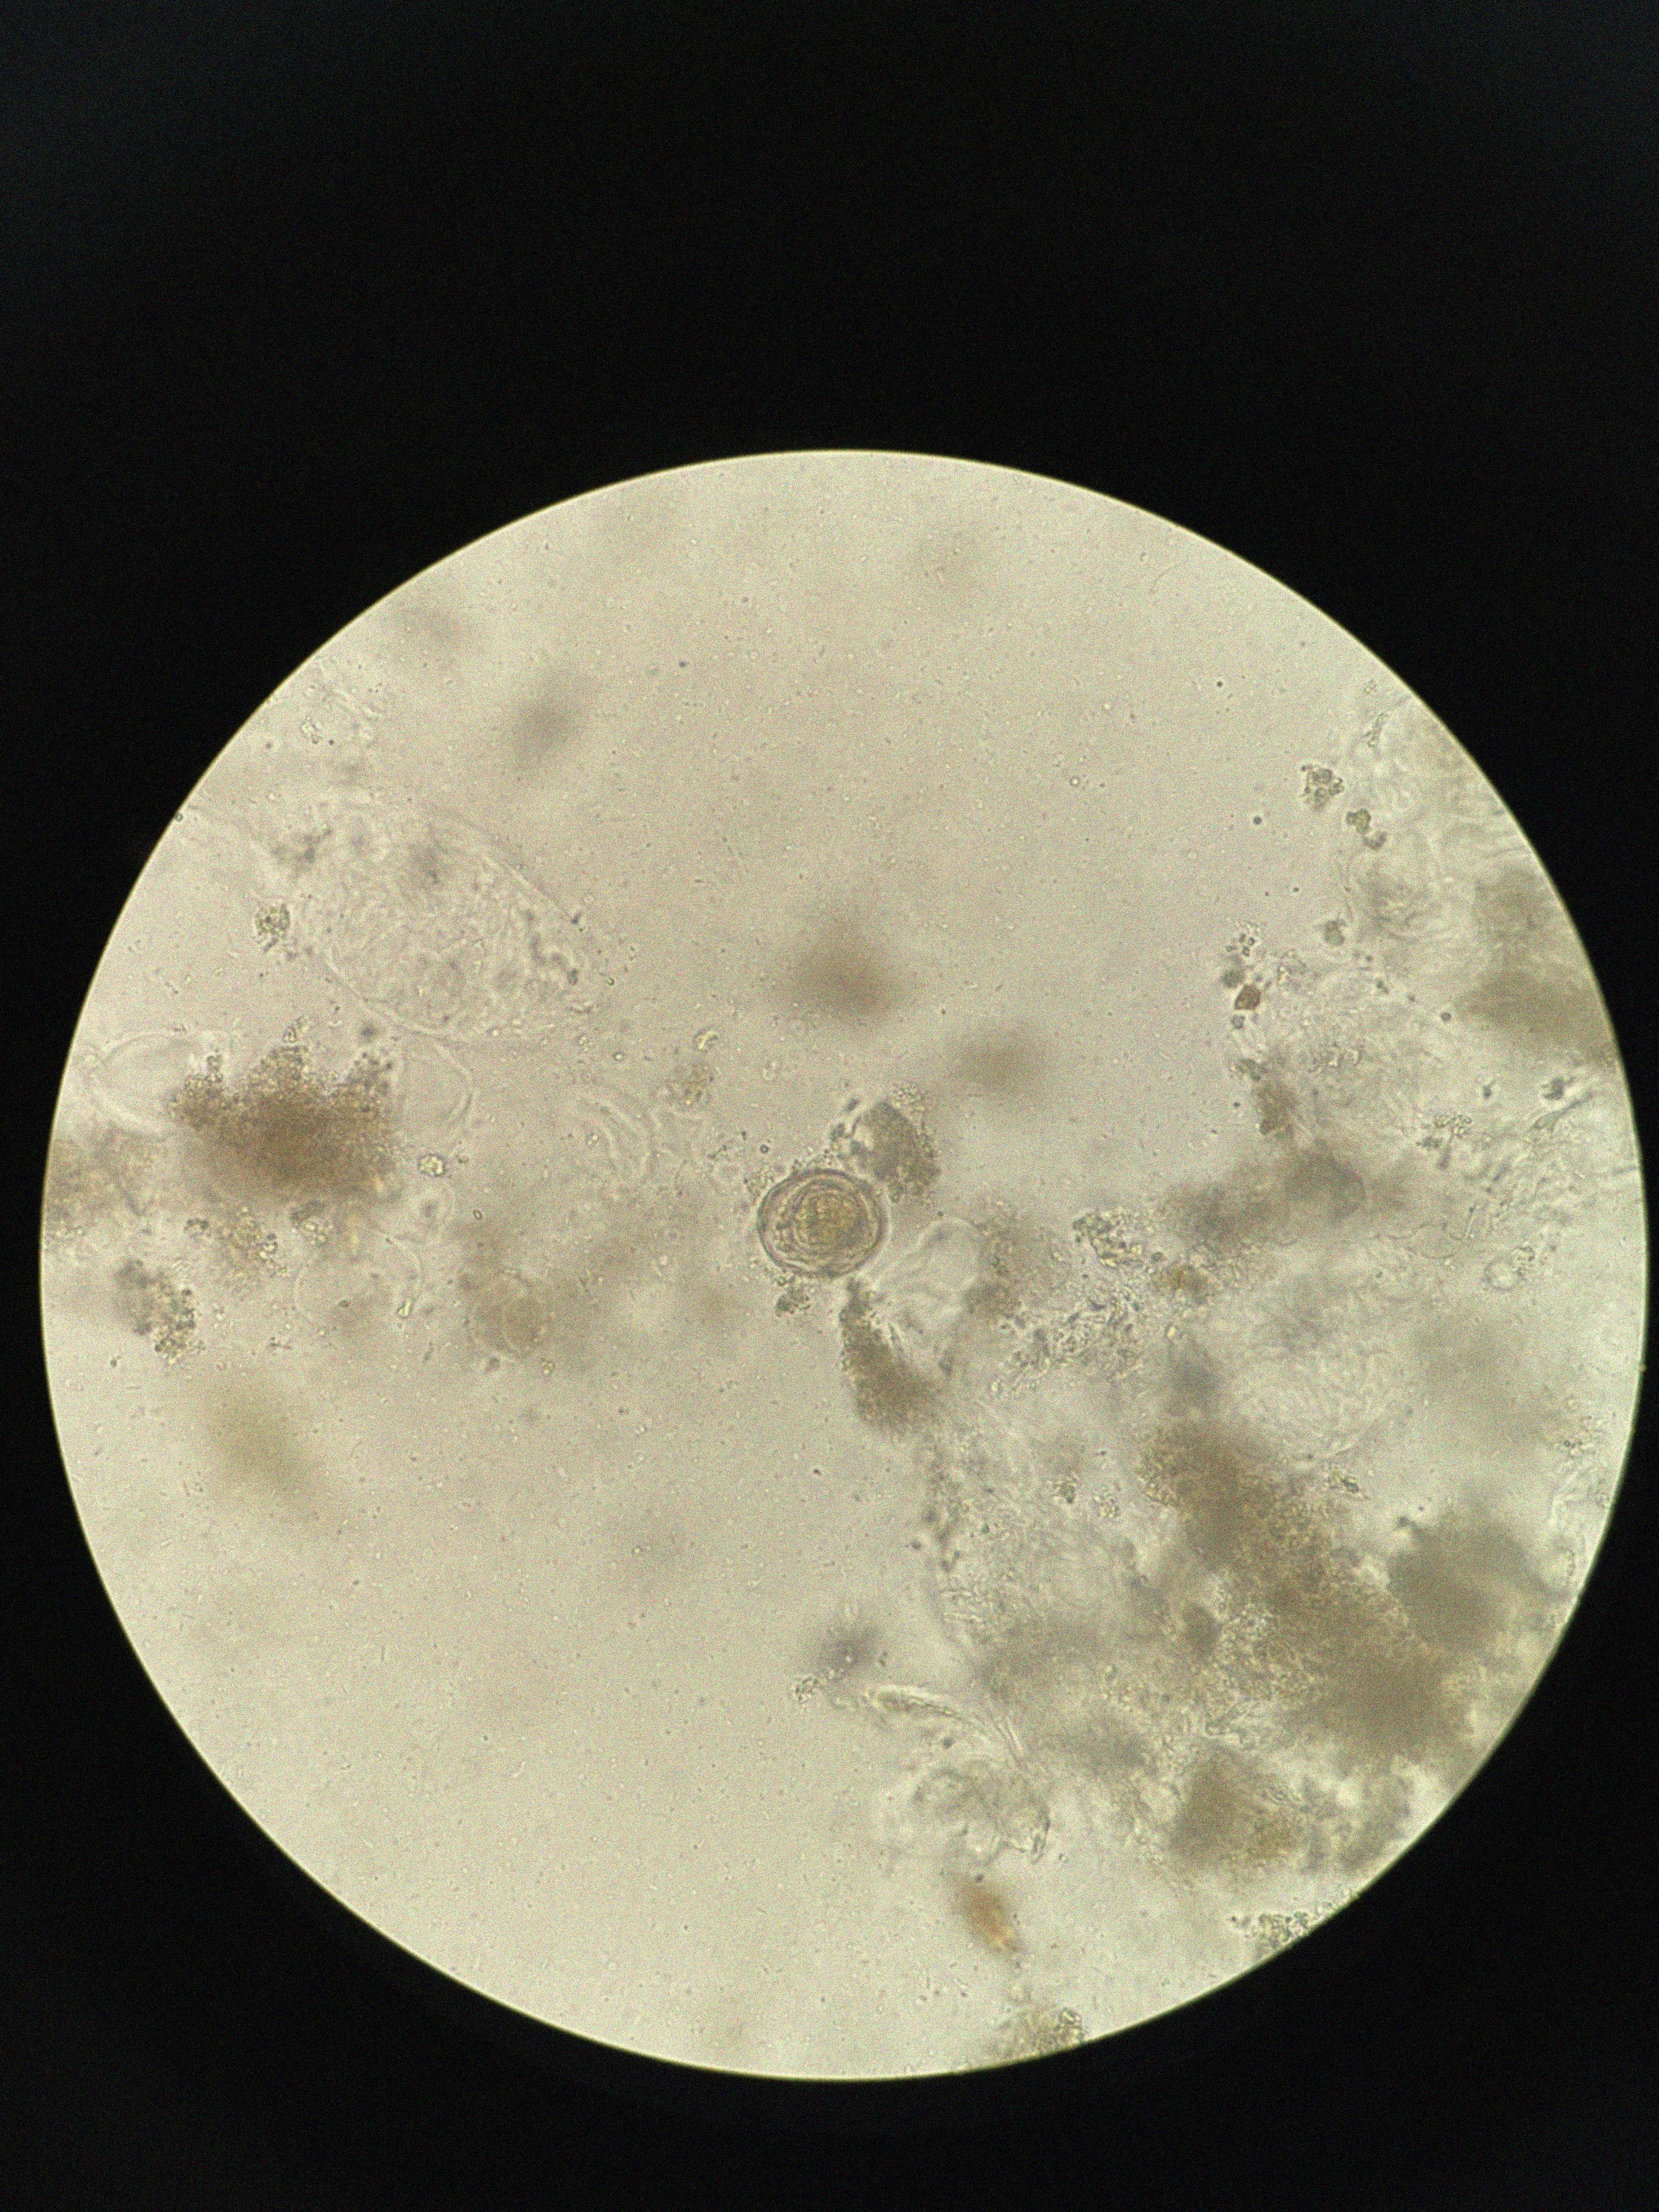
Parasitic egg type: Hymenolepis nana